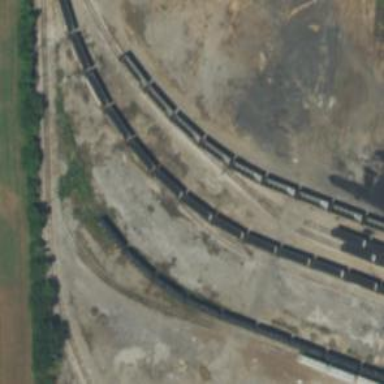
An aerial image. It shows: Abandoned railway.